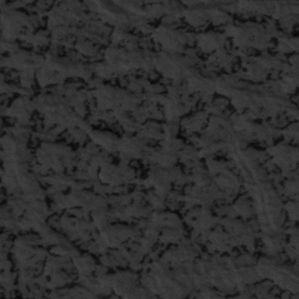
Label: frost